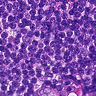
Metastatic tissue present: no